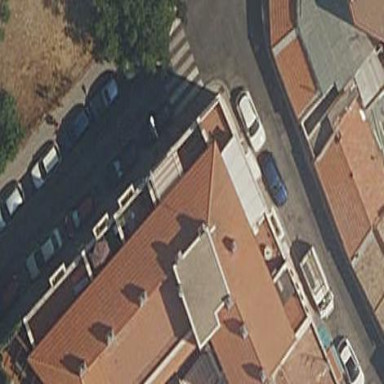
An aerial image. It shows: Residential building.